Aerial crown-view tile of a tropical tree (Barro Colorado Island, Panama), acquired 20240611:
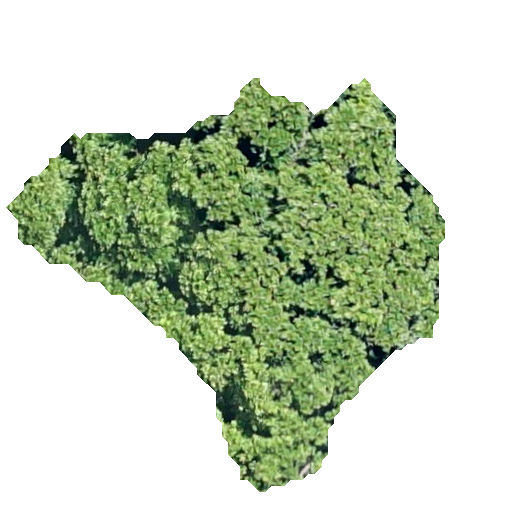
Species: Anacardium excelsum
GBIF accepted scientific name: Anacardium excelsum
Crown area: 155.145 m²